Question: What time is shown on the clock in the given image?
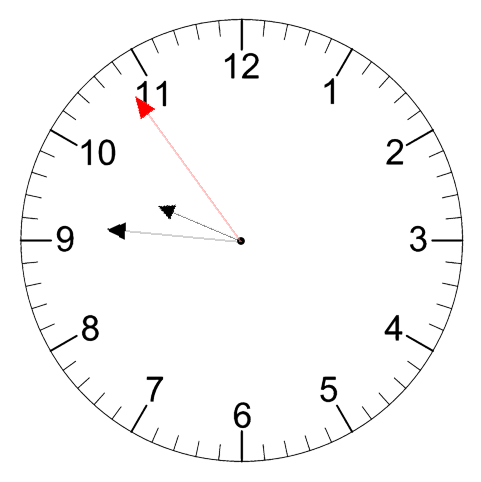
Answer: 09:45:54